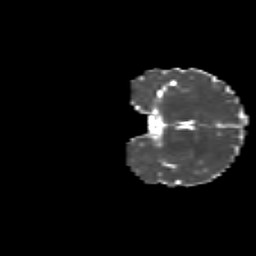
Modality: MD
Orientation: coronal
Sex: female
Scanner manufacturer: siemens
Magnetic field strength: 3 T
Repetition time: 5 s
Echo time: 0.071 s